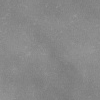
Atmospheric dust classification: dusty